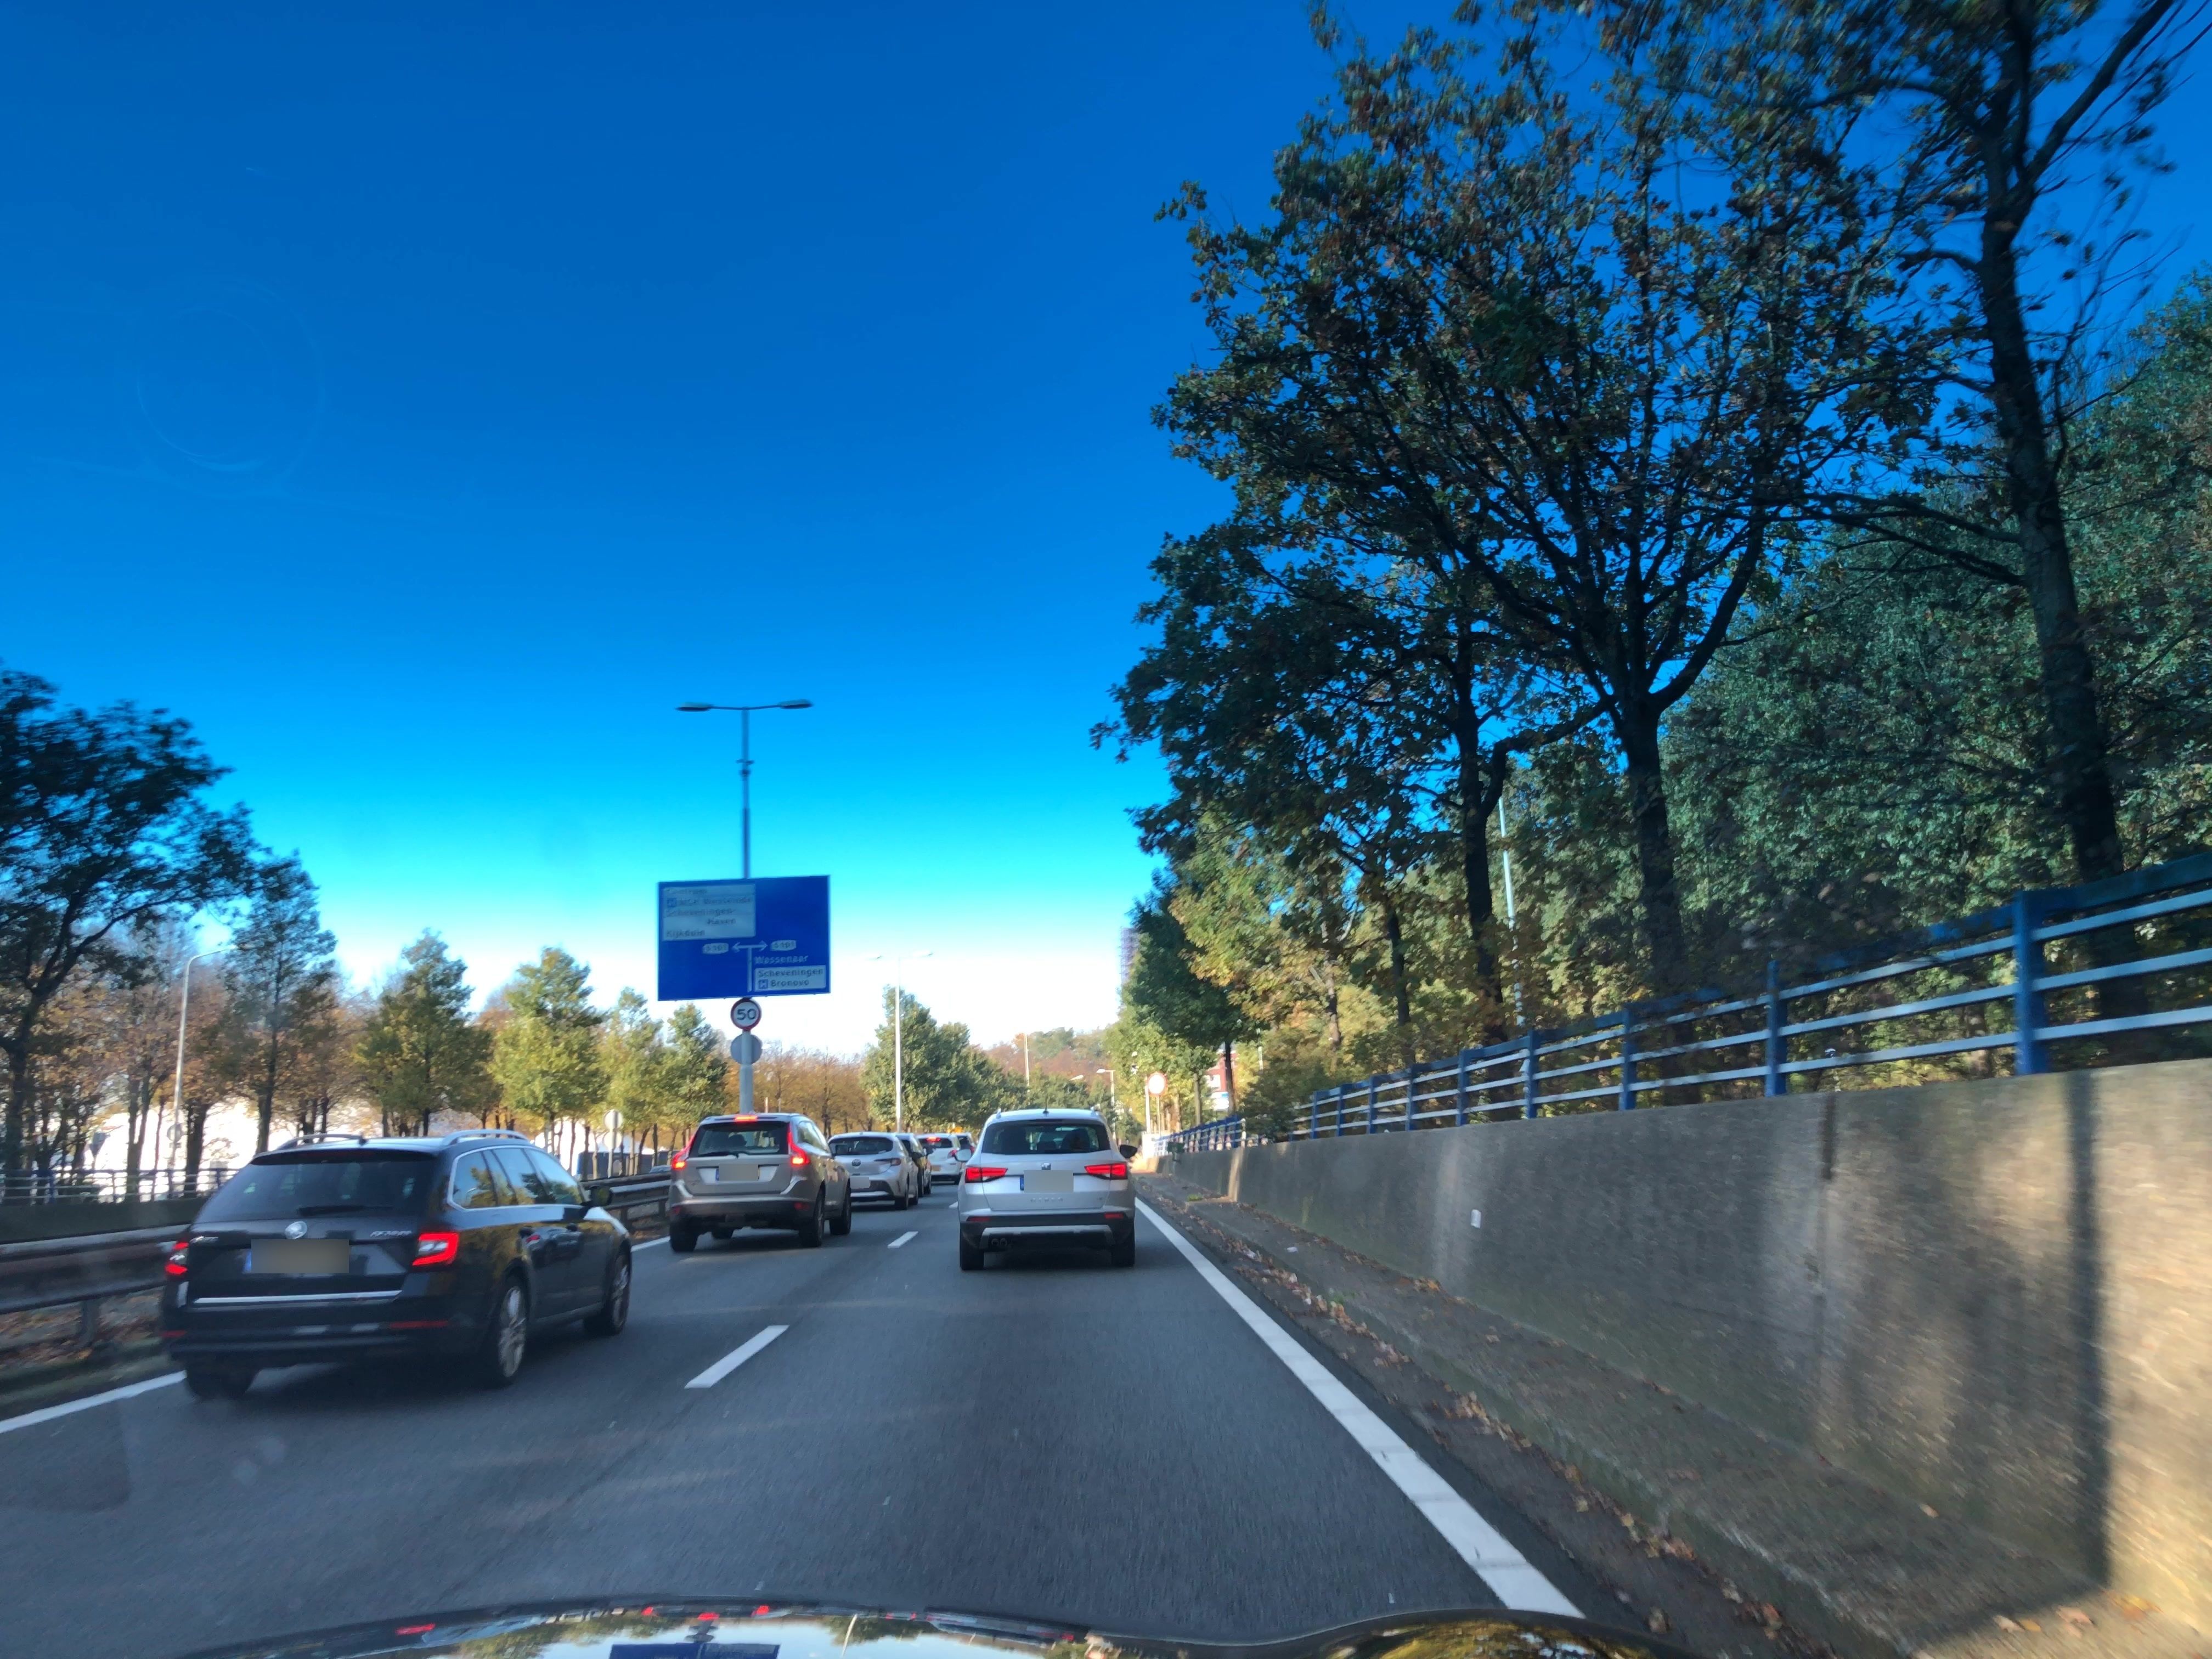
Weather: clear
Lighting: day
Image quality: good
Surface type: driving surface
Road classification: bridleway
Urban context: urban centre
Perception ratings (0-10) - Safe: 1.18, Lively: 3.69, Beautiful: 6.02, Boring: 1.89, Depressing: 2.65, Wealthy: 2.31